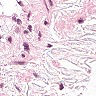
Metastatic tissue present: no